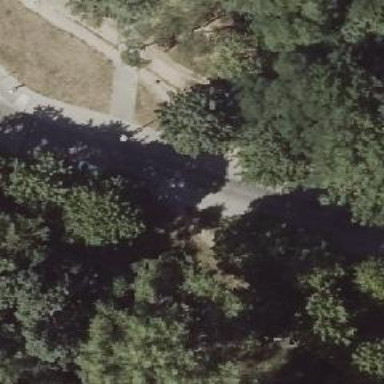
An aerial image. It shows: Footway along the road.